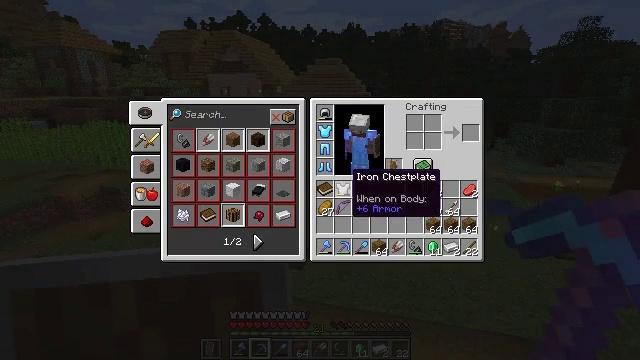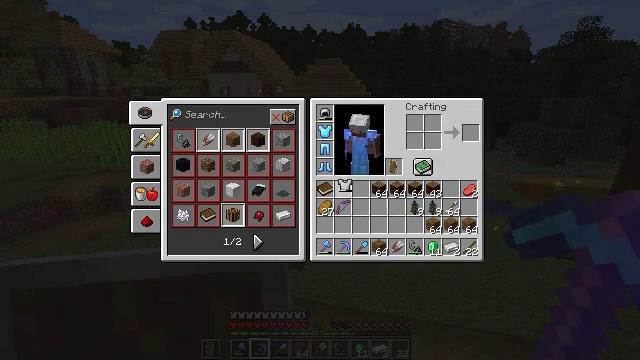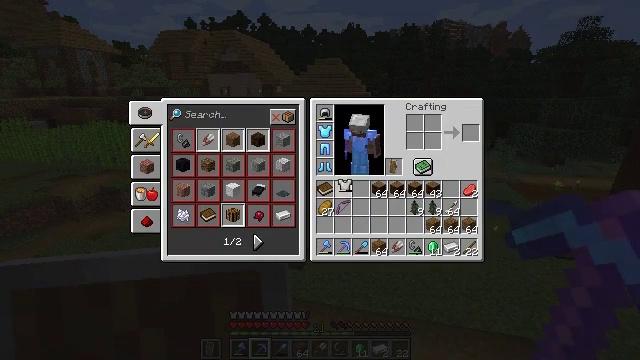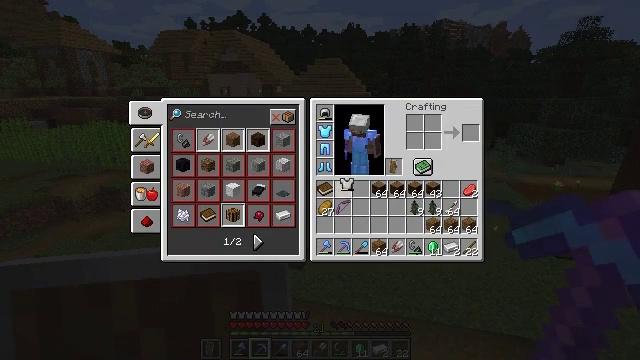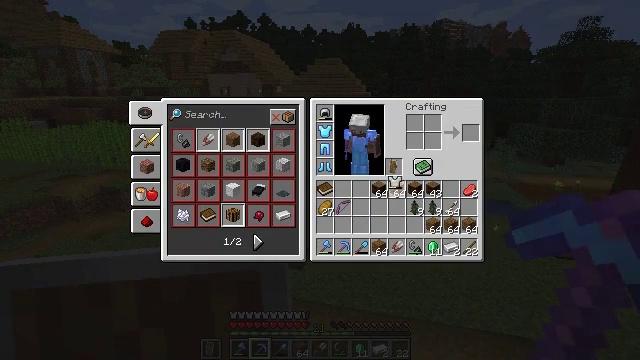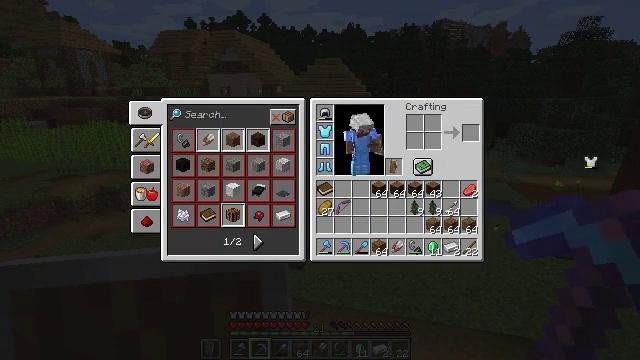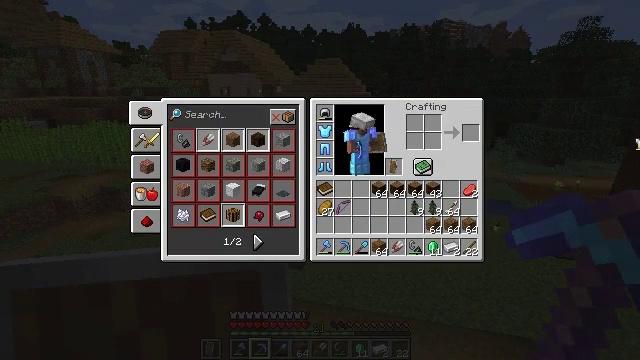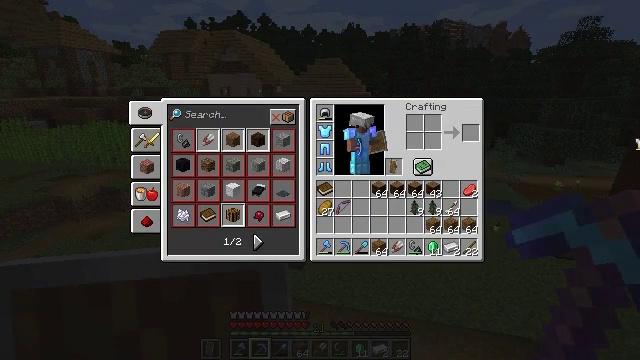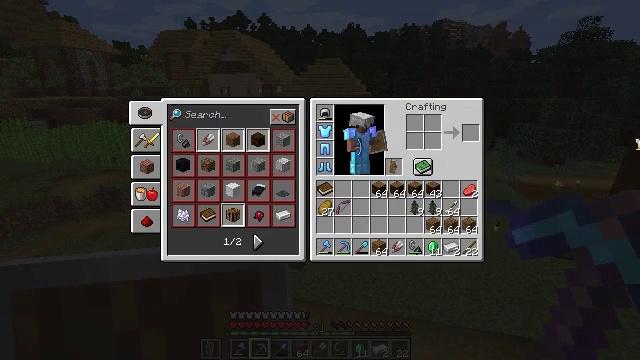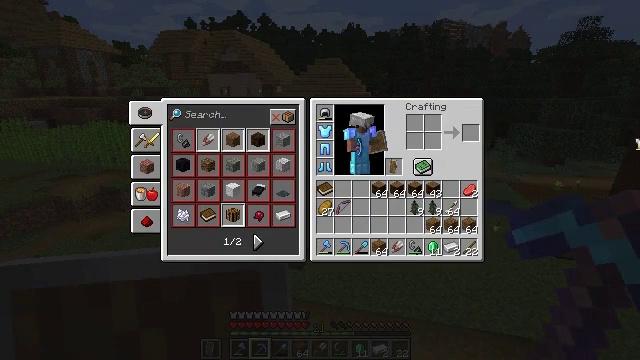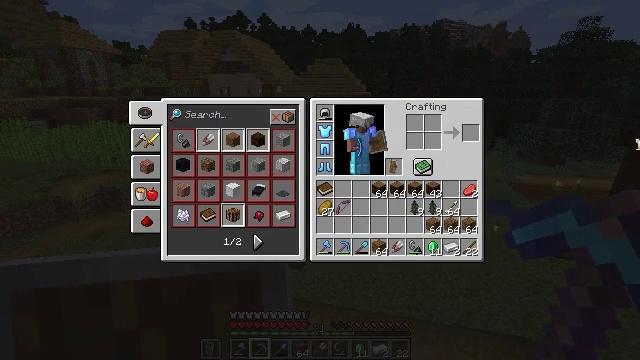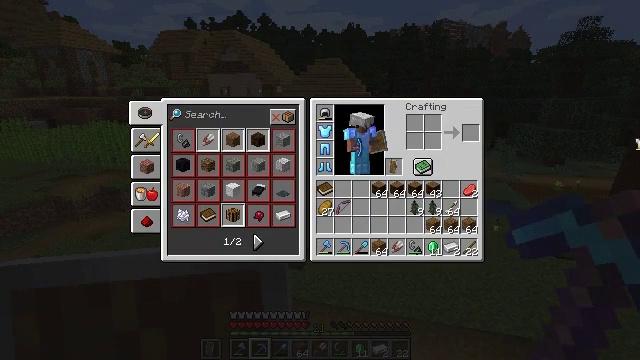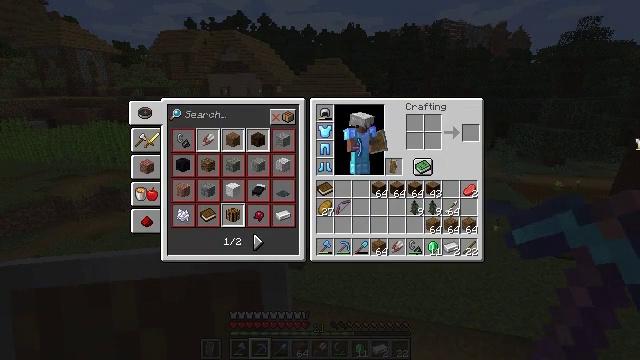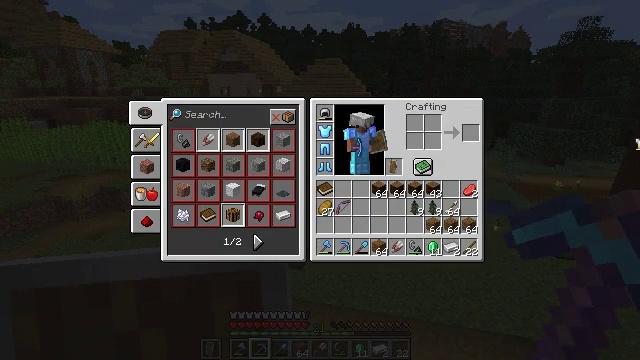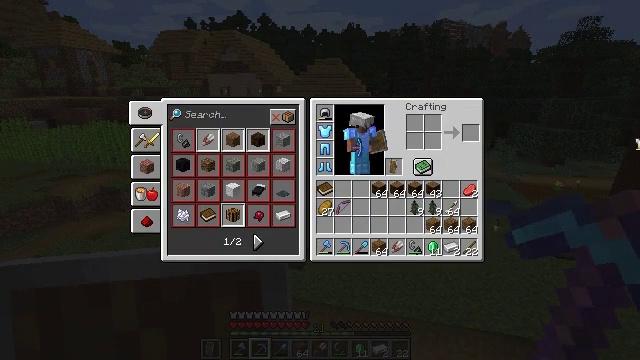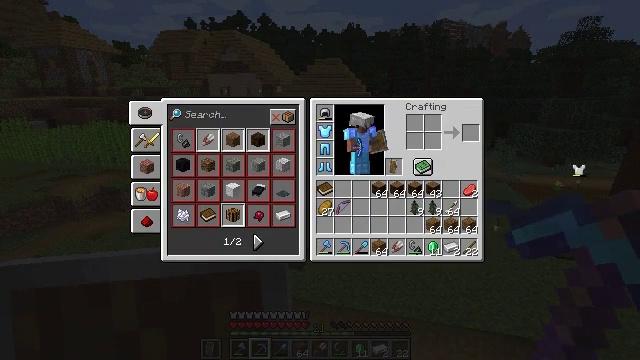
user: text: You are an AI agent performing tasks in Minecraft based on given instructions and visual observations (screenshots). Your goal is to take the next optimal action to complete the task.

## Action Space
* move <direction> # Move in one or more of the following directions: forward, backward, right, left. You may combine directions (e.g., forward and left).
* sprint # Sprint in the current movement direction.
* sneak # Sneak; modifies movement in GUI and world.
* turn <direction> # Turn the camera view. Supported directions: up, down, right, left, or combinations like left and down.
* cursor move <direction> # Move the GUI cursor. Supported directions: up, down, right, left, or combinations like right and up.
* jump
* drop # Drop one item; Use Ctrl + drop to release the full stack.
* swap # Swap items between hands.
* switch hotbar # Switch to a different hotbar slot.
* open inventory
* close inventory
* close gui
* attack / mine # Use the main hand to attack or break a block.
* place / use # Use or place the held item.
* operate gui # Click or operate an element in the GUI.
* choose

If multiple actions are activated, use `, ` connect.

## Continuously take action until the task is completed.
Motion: motion action
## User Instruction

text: Drop an iron chestplate.
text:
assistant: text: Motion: operate gui
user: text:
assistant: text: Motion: operate gui
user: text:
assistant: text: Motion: operate gui
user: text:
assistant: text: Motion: cursor move right
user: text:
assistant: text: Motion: cursor move right and up
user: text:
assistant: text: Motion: cursor move right and up
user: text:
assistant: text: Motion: no_op
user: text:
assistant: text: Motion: no_op
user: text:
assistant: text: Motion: no_op
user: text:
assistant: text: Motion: no_op
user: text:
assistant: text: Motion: no_op
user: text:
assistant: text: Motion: no_op
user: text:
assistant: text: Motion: no_op
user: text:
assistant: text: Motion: no_op
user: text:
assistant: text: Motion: no_op
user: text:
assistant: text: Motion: no_op
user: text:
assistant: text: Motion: no_op
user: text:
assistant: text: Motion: cursor move left
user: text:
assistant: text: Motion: cursor move left
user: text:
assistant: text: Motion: cursor move left and down
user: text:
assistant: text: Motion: cursor move left
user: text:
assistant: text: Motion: no_op
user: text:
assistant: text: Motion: no_op
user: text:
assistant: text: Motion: operate gui
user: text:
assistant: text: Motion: operate gui
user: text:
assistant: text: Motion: operate gui
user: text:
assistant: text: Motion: no_op
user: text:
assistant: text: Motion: cursor move left
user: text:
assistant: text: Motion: cursor move left
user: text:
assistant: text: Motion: cursor move left